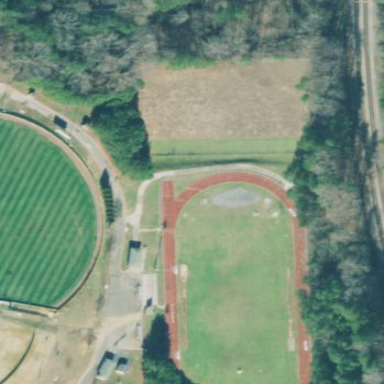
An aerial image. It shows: Athletics pitch designated for leisure land.